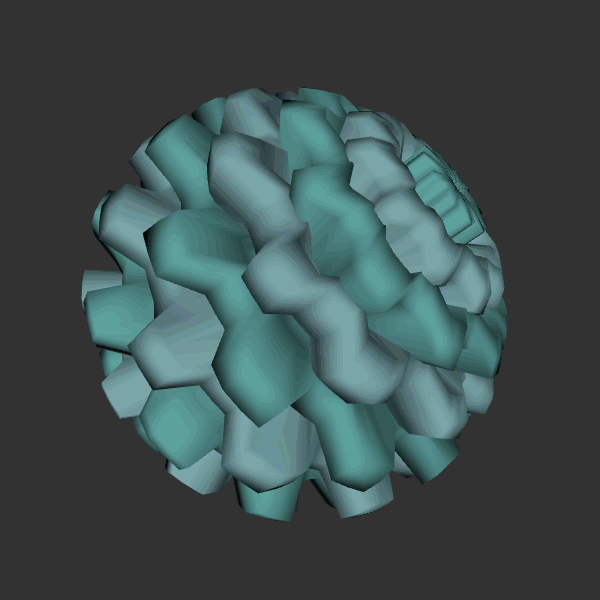
Background: dark